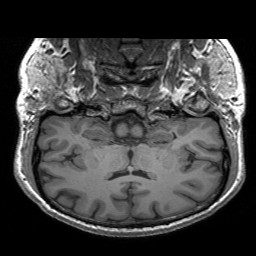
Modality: T1w
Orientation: sagittal
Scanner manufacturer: siemens
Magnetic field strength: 3 T